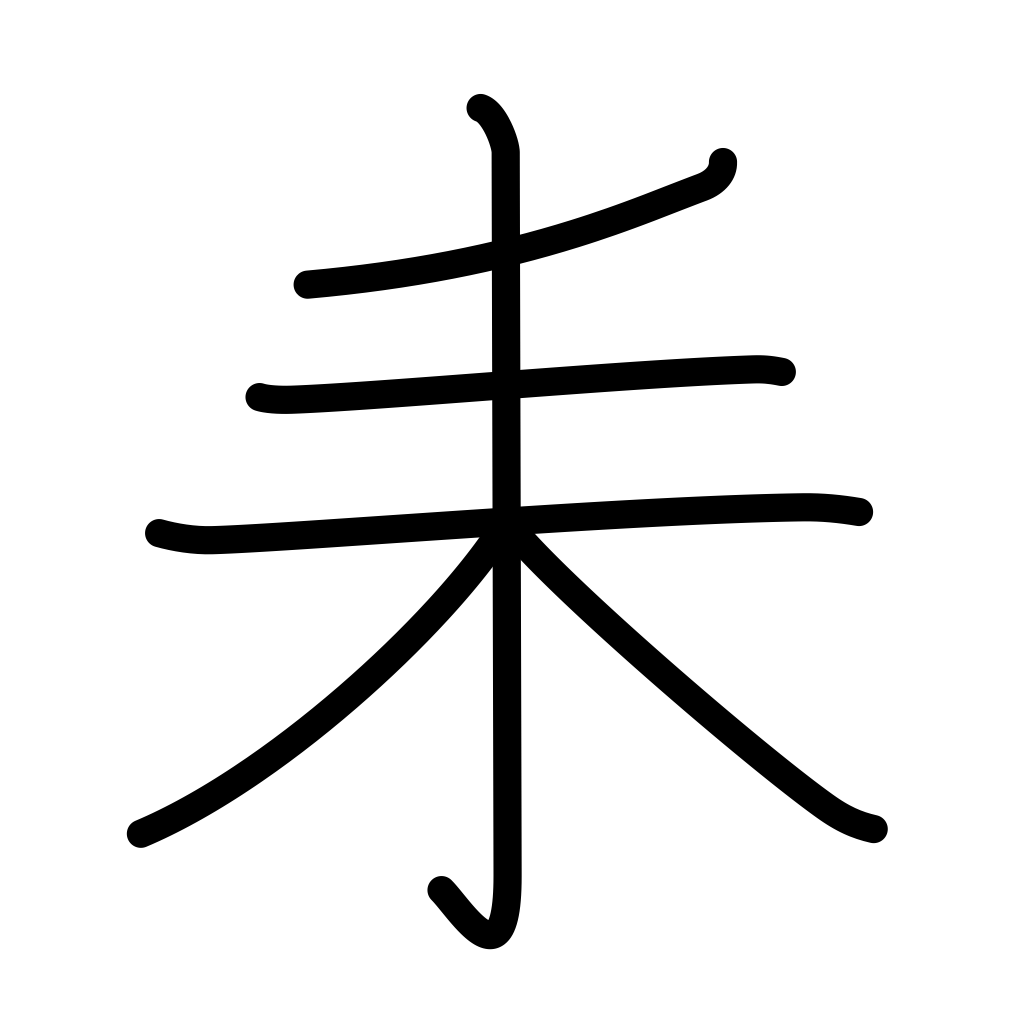
Meaning: come, plough